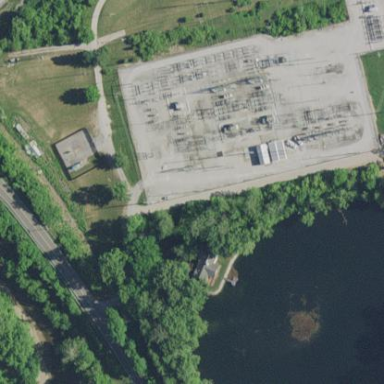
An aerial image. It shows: Distribution level power substation.